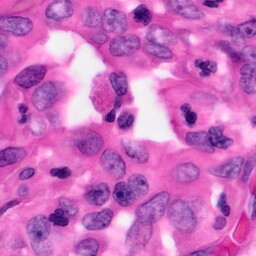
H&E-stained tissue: Pancreatic